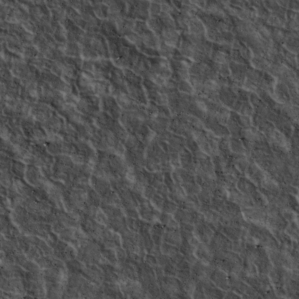
Label: non_frost